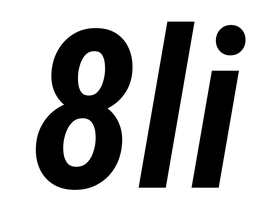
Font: Roboto-Italic_Condensed_SemiBold_Italic